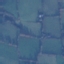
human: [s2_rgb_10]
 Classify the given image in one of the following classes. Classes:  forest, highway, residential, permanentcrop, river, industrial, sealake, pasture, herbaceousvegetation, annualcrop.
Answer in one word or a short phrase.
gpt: Pasture